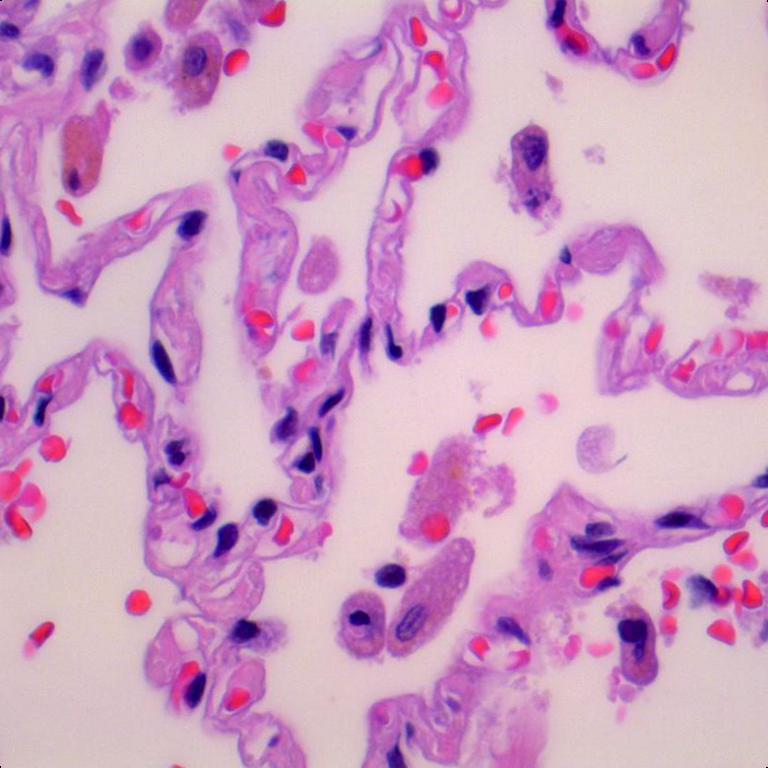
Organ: lung
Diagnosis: benign